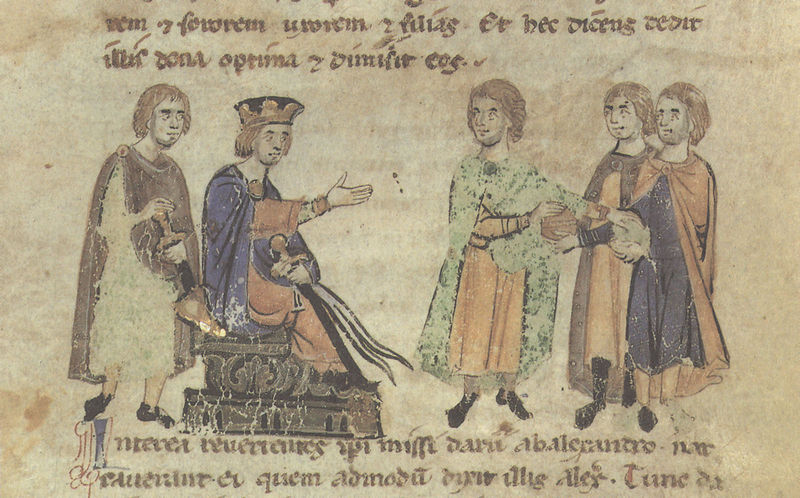
Titel: Alexanderroman
Institution: Leipzig, Stadtbibliothek
Schlagwörter: blau, hand, grün, menschen, männer, rot, bart, gewand, krone, schrift, könig, thron, buch, seite, illustration, schwert, text, mäntel, geschenk, buchseite, gestus, christus, mittelalter, adlige, übergabe, gabe, latein, buchmalerei, bärtige